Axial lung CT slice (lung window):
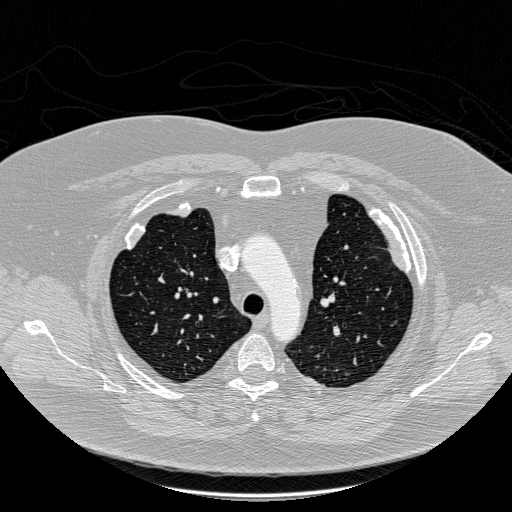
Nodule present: no